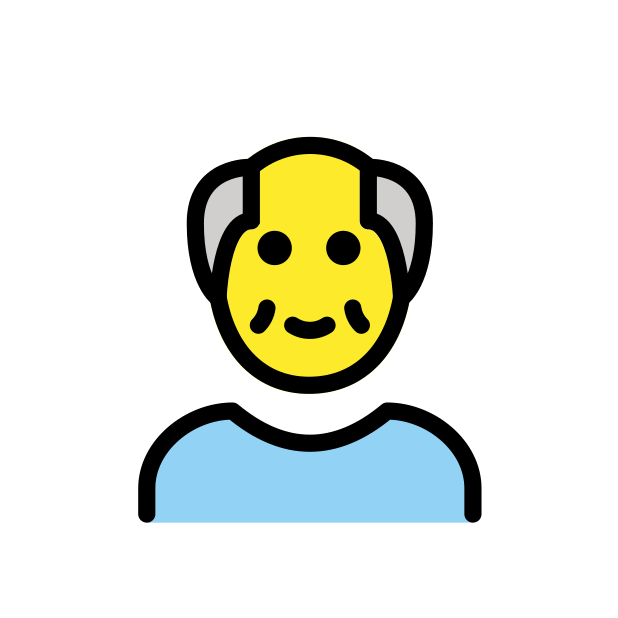
old man